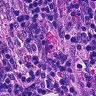
Metastatic tissue present: no